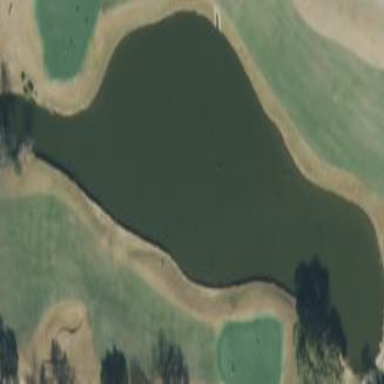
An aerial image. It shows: Pond serving as water hazard on golf course. It is natural feature of the landscape.